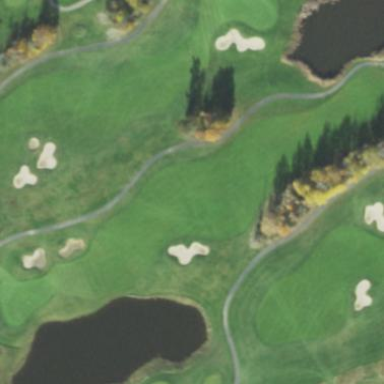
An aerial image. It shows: Golf fairway in the image.